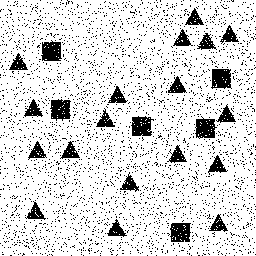
Squares: 6
Triangles: 18
Stars: 0
Total shapes: 24